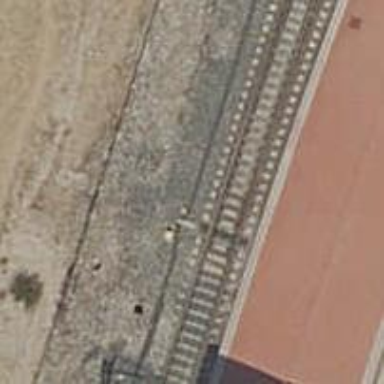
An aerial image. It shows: Railway switch with turnout to the right.